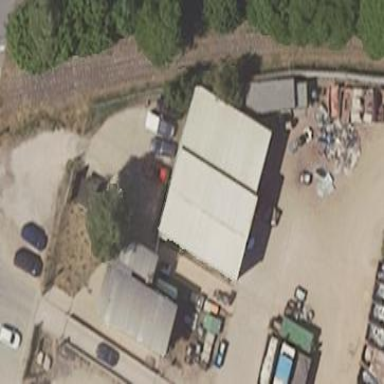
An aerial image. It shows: Warehouse building.